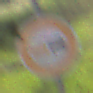
Verkehrszeichen: Ueberholverbot
Umgebung: Outdoor, RoadRail
Tageszeit: MorningAfternoon
Wetter: PartlyCloudy
Licht: Natural
Jahreszeit: NotSpecified
Kontrast: HighContrast